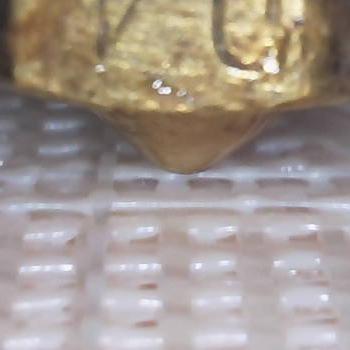
Flow rate: 37%